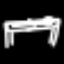
Label: bed